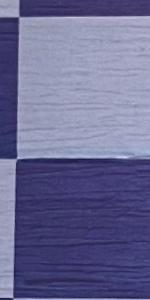
Label: Empty